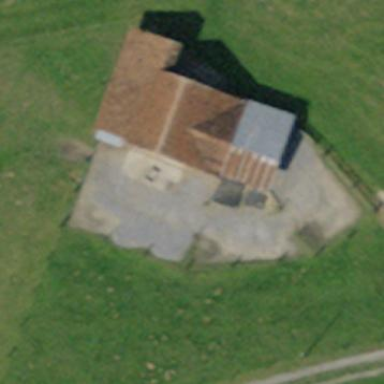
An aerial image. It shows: Barn.